Aerial crown-view tile of a tropical tree (Barro Colorado Island, Panama), acquired 20250512:
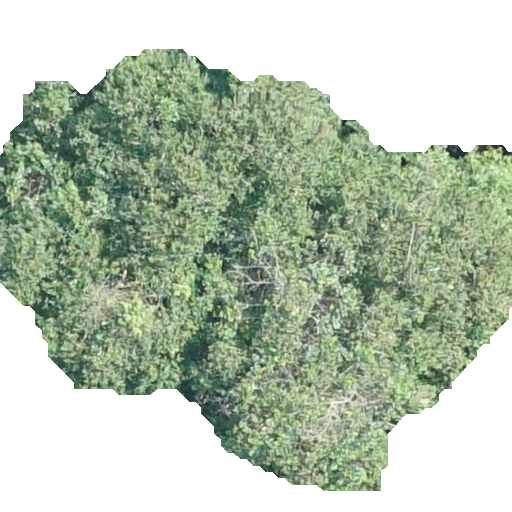
Species: Hieronyma alchorneoides
GBIF accepted scientific name: Hieronyma alchorneoides
Crown area: 237.868 m²